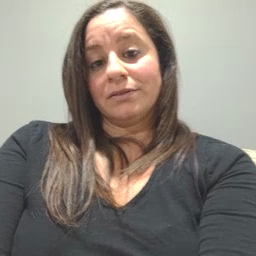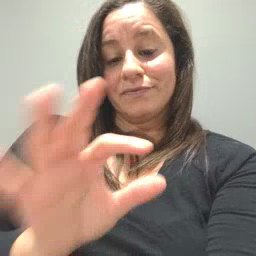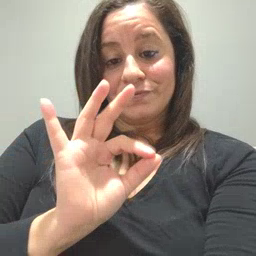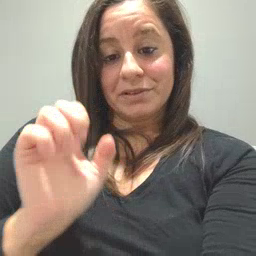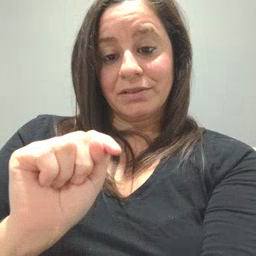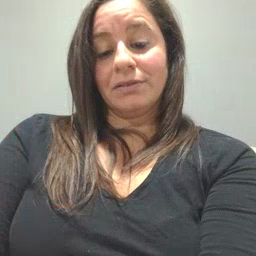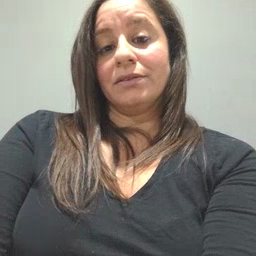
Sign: feet